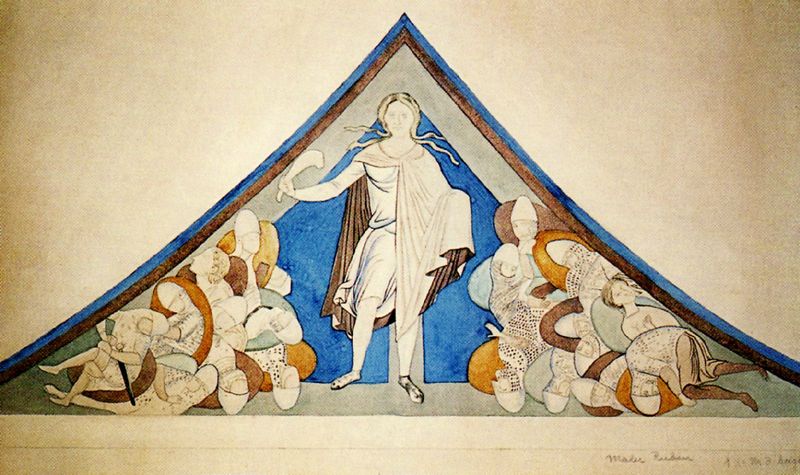
Titel: Der Romanische Kapitelsaal der Abtei Brauweiler
Standort: Brauweiler (EU - D - NRW)
Schlagwörter: blau, gemälde, held, kampf, mann, umhang, weiß, dreieck, frauen, gelb, grün, menschen, ocker, braun, frau, hüte, männer, orange, schwarz, zeichnung, dach, malerei, wand, kleidung, tod, tot, horn, kirche, gold, haare, mantel, personen, engel, papier, ecke, liegen, man, zöpfe, farben, giebel, grafik, krieg, soldaten, wandmalerei, sandalen, antike, schilder, leichen, soldat, tote, helm, ritter, sieg, helme, christus, jesus, jesus christus, mittelalter, krieger, opfer, fresko, bänder, keule, auferstehung, zelt, zeichung, schilde, rüstungen, kettenhemd, sünder, auferstanden, panzerhemd, lapislazulie, lapis lazuli